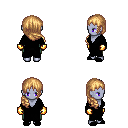
a pixel art fantasy rpg character, female body template, dark elf, purple skin, black robe, teal pants, light blonde right-swept hairstyle, gold gloves, black slippers, four views (front, back, left, right), 2x2 character sprite sheet, small pixel art, hard edges, no anti-aliasing